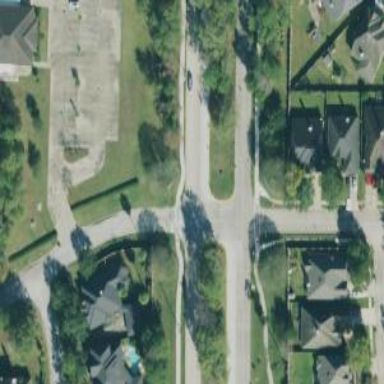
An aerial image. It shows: Road with stop sign.